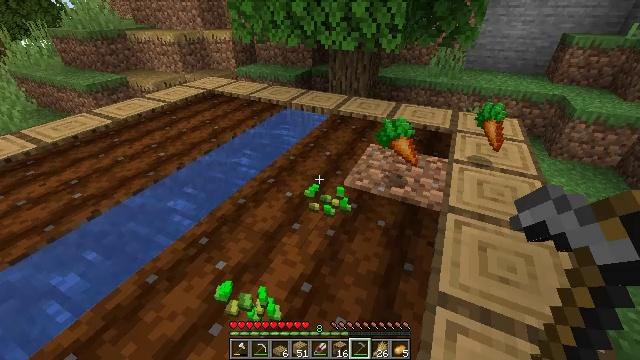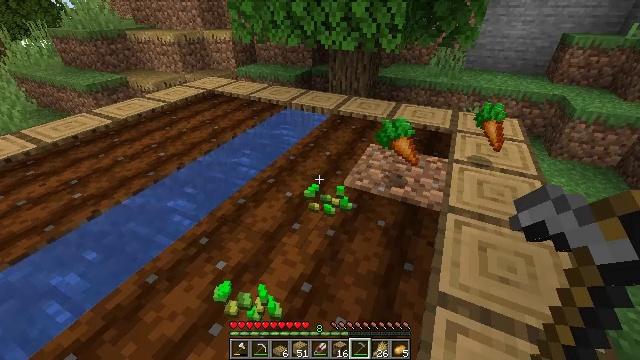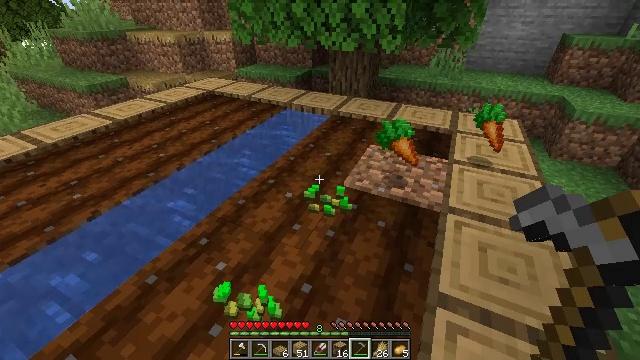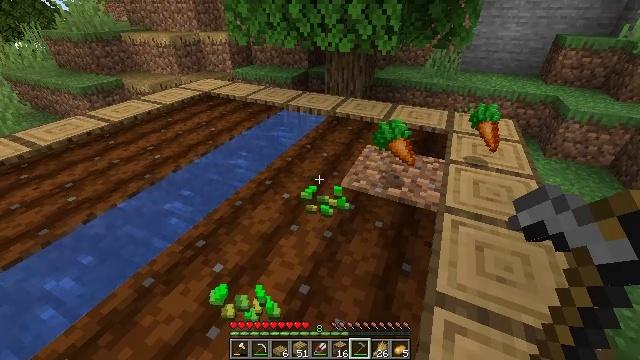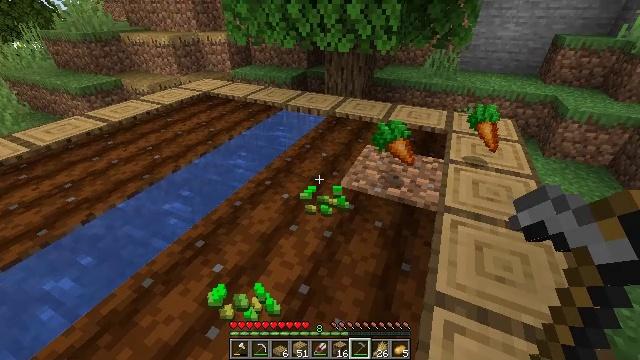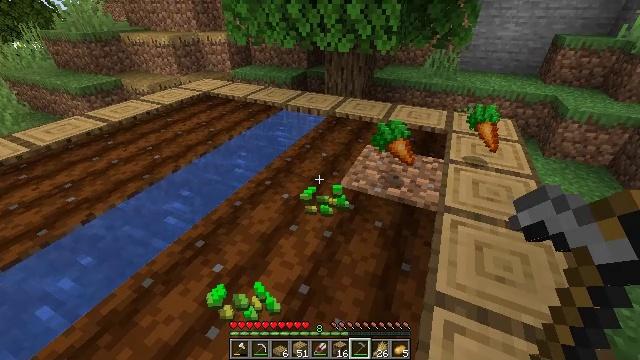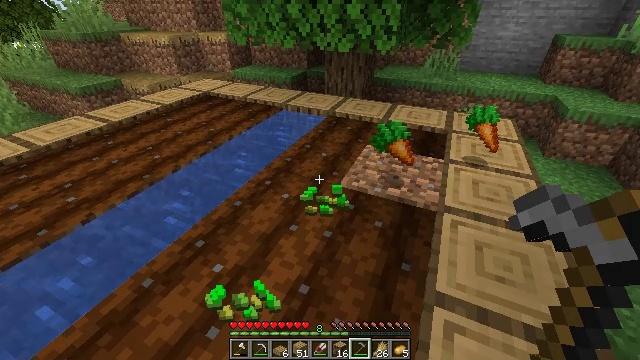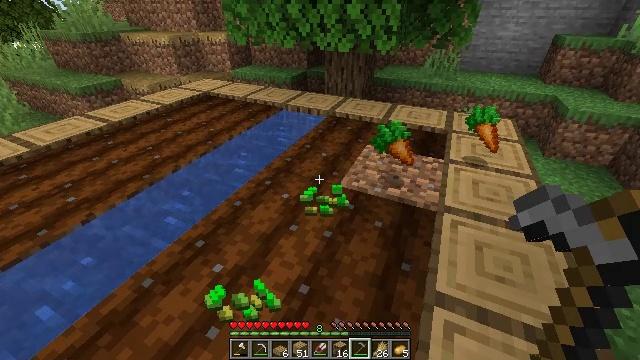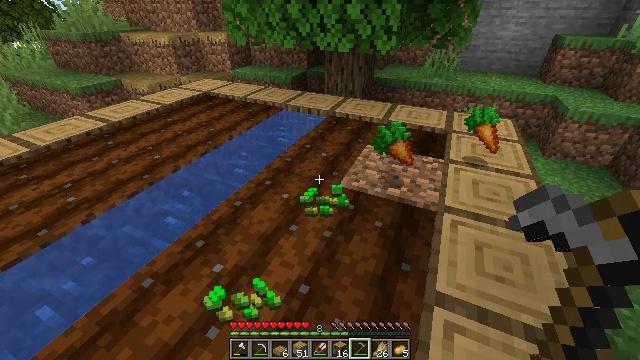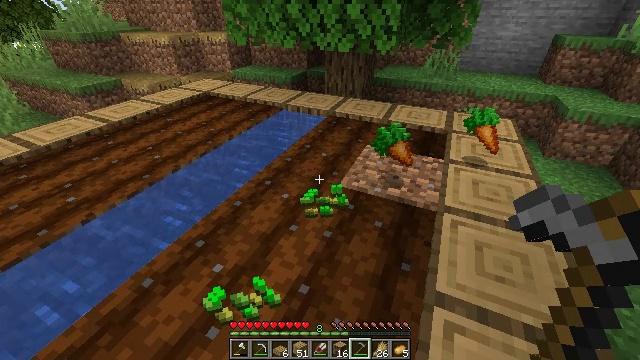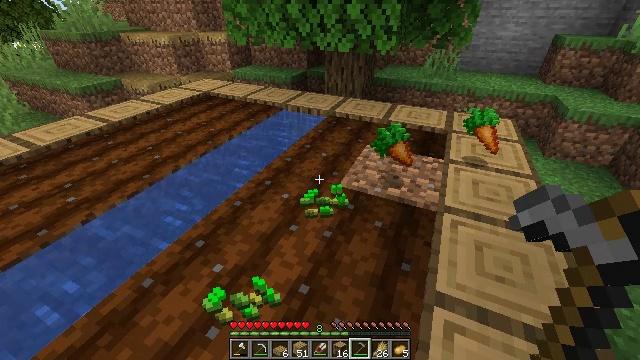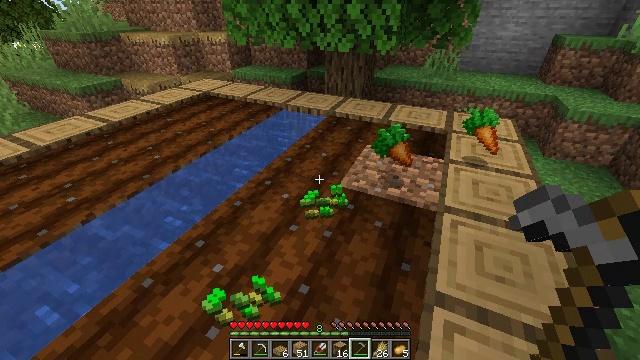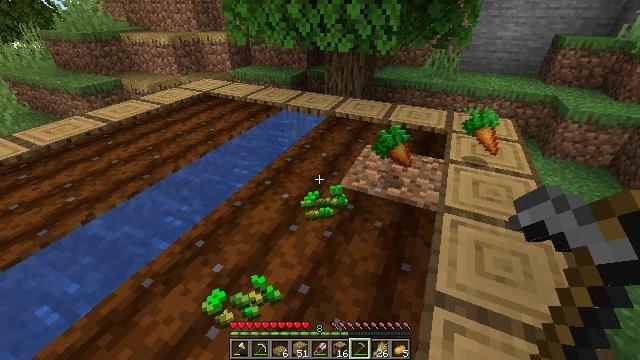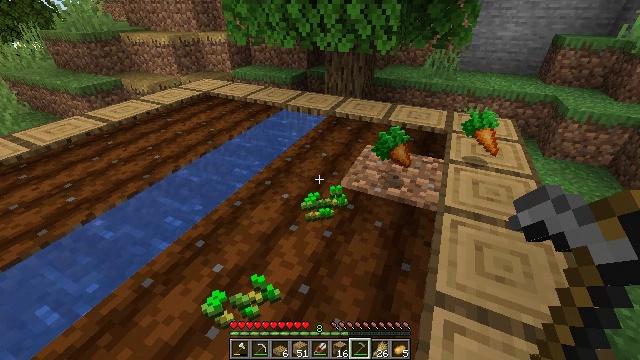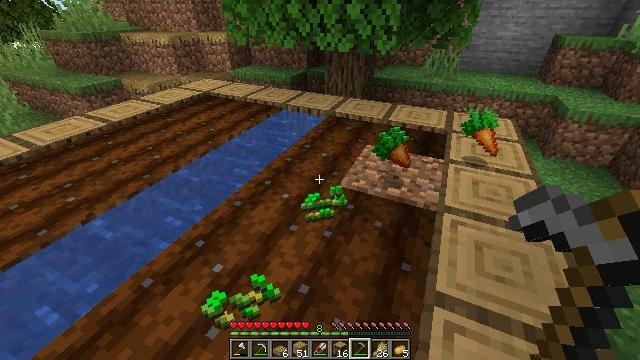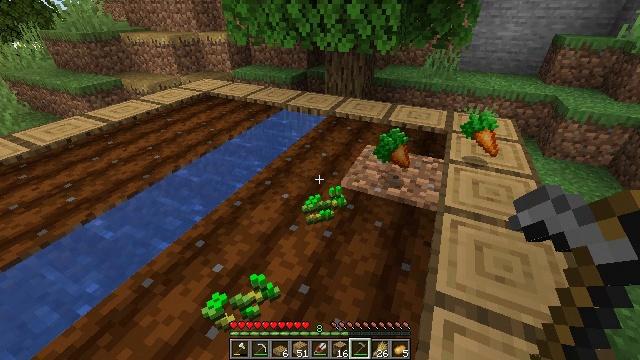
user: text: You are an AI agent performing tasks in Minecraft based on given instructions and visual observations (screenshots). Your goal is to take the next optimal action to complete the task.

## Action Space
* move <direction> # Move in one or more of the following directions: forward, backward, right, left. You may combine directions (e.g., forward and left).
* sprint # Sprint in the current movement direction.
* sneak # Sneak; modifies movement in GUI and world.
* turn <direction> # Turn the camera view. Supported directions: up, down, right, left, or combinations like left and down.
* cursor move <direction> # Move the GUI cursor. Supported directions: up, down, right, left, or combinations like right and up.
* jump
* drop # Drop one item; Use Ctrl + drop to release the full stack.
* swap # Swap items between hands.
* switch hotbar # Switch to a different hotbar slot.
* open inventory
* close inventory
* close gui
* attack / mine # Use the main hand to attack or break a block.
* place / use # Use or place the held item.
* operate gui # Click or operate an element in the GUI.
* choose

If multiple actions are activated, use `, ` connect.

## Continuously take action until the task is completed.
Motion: motion action
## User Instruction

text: Drop an oak log.
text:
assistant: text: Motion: no_op
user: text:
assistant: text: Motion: no_op
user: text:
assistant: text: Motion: no_op
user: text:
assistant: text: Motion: no_op
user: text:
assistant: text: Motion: no_op
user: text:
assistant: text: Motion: no_op
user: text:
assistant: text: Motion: no_op
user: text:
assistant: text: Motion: no_op
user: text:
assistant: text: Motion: no_op
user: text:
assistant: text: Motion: no_op
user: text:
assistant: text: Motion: no_op
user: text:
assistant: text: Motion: no_op
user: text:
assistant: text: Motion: no_op
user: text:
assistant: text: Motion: no_op
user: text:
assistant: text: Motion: no_op
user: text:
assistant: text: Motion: no_op
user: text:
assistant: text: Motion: no_op
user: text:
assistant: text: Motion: no_op
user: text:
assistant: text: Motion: no_op
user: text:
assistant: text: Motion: no_op
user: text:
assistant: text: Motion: no_op
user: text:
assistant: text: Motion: no_op
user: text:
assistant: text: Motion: no_op
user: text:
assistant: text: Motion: no_op
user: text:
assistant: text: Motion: no_op
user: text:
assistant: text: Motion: no_op
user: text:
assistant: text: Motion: no_op
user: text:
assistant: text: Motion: no_op
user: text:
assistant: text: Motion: no_op
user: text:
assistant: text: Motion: no_op